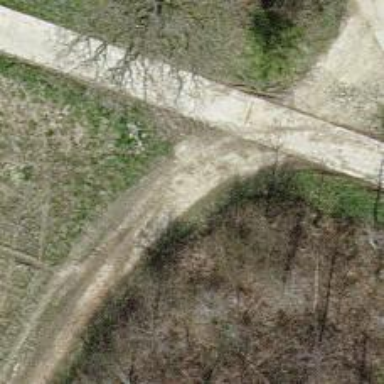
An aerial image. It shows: Grassy track with grade5 tracktype.